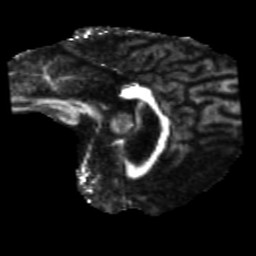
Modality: FA
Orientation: sagittal
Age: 39
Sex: male
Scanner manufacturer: siemens
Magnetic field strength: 3 T
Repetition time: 5.25 s
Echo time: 0.08 s